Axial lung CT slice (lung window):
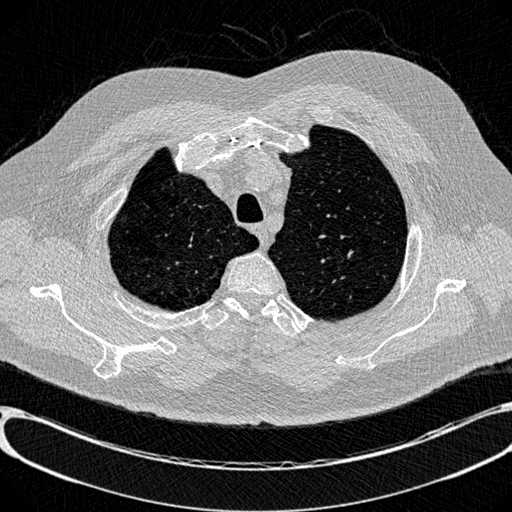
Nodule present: no